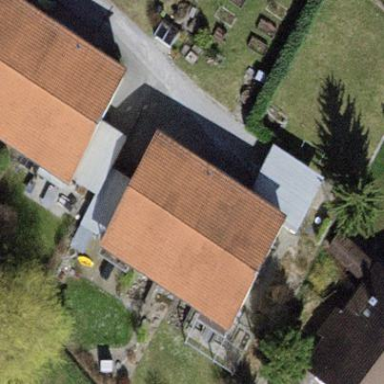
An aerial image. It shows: Semi-detached house with gabled roof.